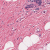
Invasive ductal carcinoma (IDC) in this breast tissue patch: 0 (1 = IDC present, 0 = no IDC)